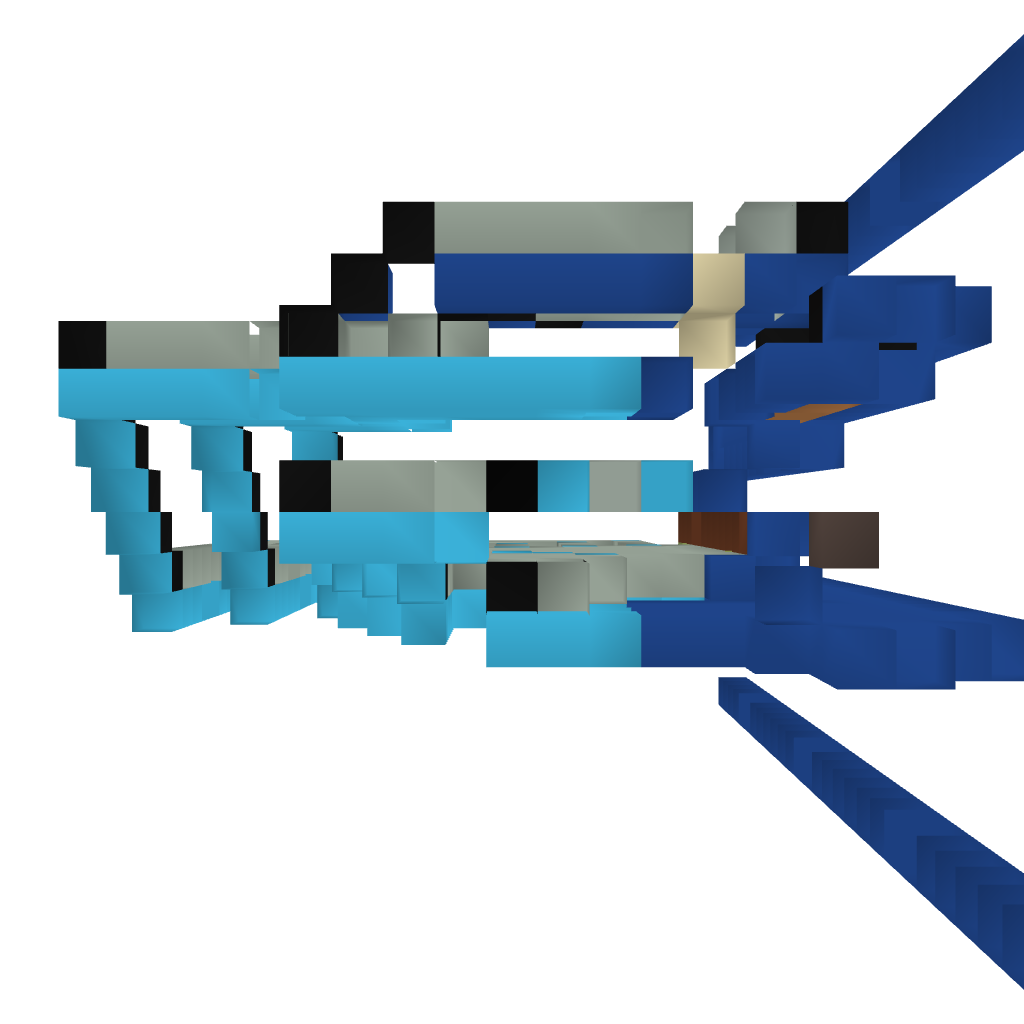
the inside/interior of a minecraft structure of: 9-buttons with light